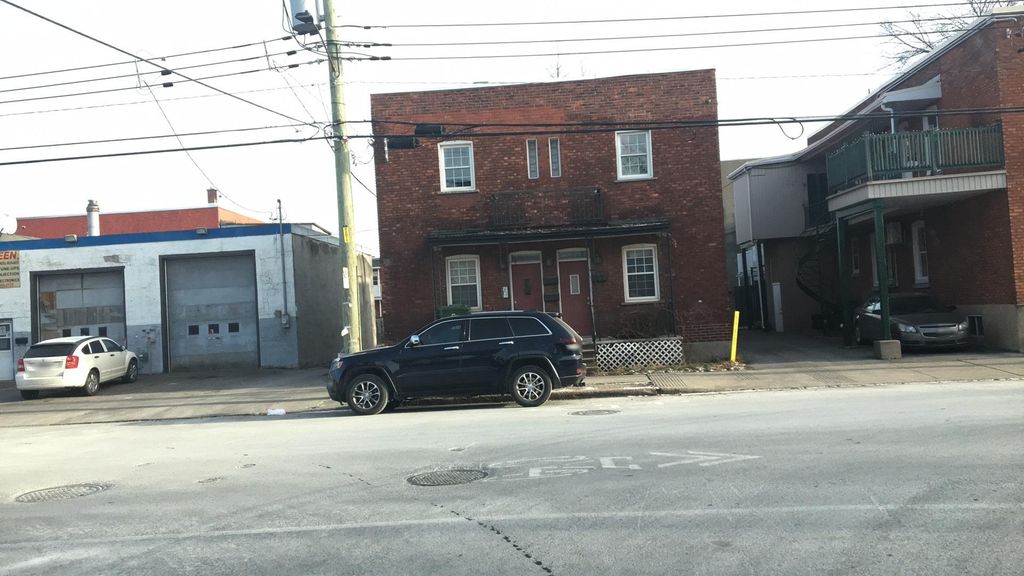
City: montreal